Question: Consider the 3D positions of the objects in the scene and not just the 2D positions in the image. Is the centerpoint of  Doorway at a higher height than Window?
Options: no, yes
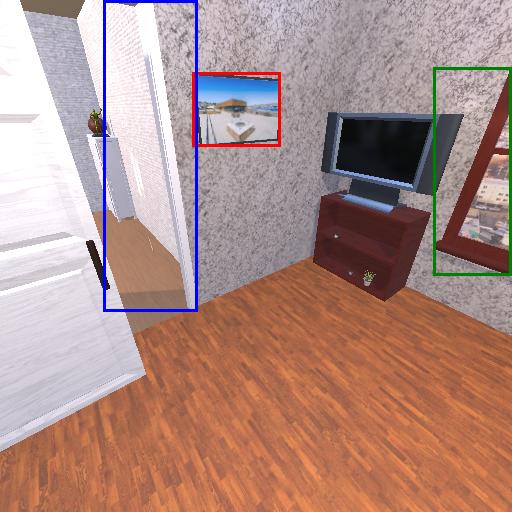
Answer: no